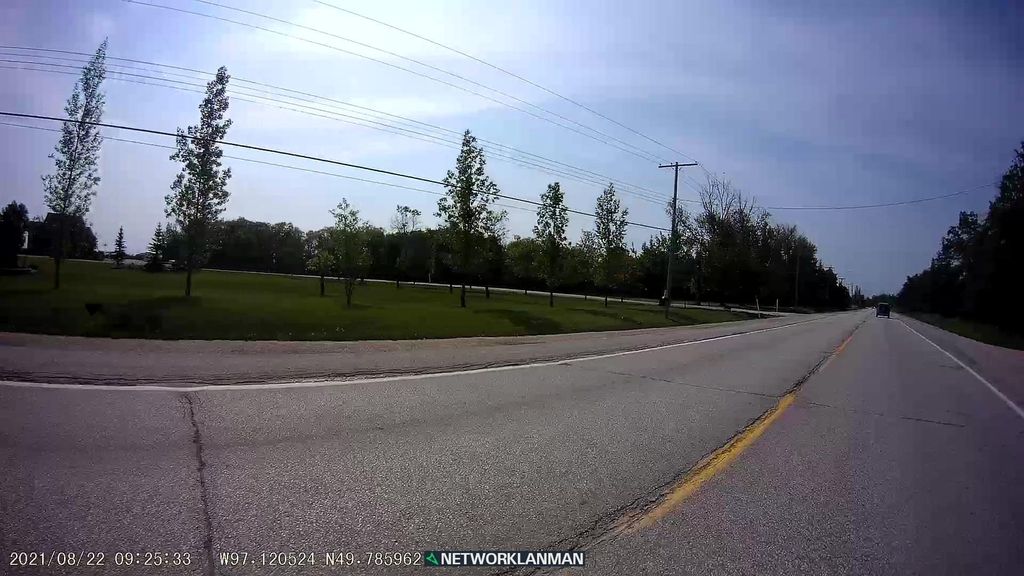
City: winnipeg